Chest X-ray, PA view. Patient: 32 years old, sex M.
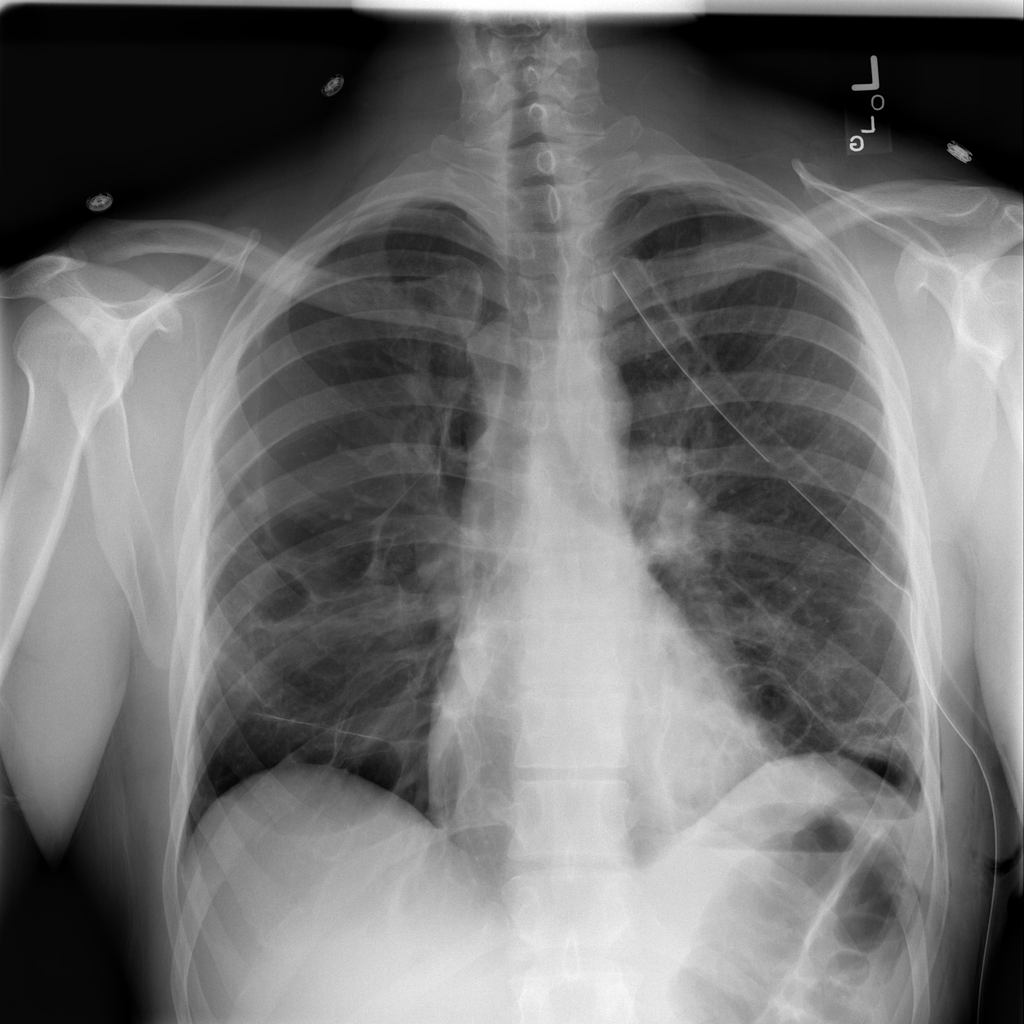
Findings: Atelectasis, Infiltration, Nodule, Pneumothorax